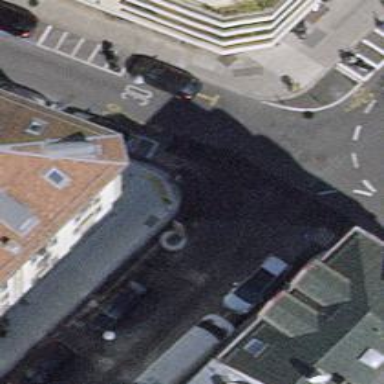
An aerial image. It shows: Bicycle parking area with stands available.